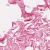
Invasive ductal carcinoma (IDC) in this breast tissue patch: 0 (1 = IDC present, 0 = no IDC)